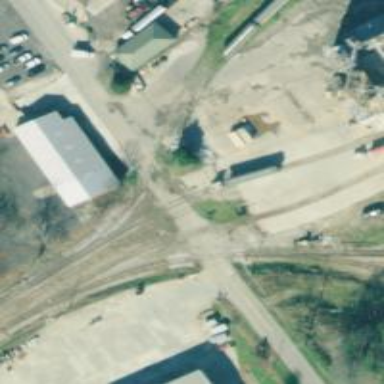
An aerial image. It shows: Railway spur service.